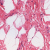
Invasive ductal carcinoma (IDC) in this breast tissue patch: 0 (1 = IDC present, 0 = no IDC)